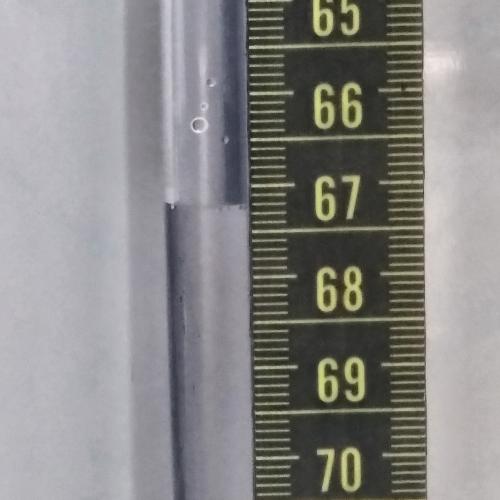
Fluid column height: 67.2 cm